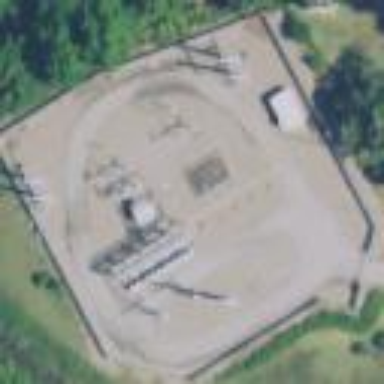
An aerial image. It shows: Distribution substation surrounded by fence.